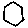
Label: hexagon